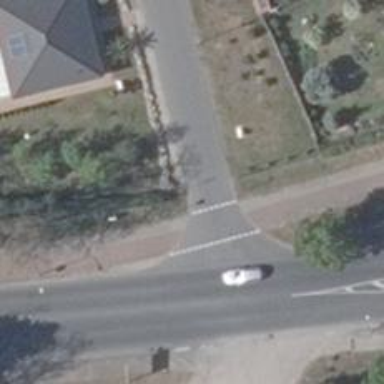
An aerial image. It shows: Road with "give way" sign.